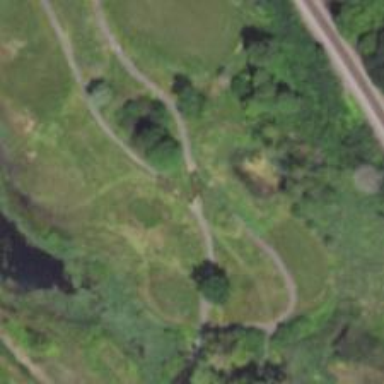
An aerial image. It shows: Pathway for golfing.